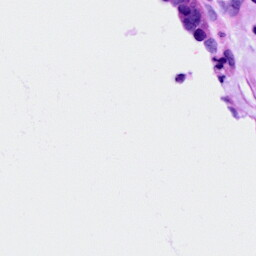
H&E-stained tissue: Ovarian